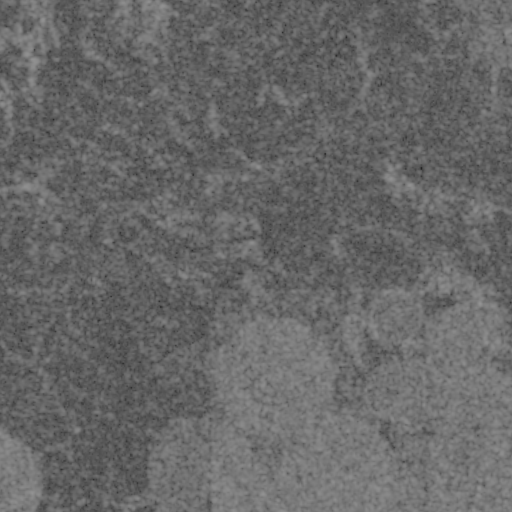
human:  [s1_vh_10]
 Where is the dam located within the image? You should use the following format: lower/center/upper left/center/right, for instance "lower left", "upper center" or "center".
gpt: The dam is located in the center right of the image.
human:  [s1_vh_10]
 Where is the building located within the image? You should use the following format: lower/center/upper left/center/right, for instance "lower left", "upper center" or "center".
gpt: The building is located in the lower right of the image.
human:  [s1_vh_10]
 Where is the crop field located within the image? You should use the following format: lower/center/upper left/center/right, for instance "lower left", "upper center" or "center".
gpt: There is no crop field in the image.

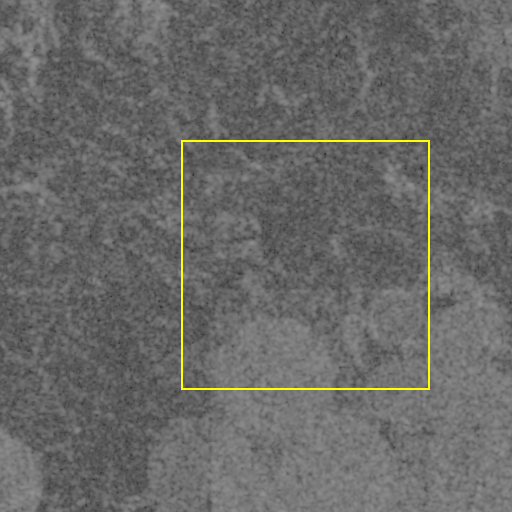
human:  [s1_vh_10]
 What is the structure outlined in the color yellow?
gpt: There is no yellow outline.
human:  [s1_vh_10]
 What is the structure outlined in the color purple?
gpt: There is no structure outlined in purple.